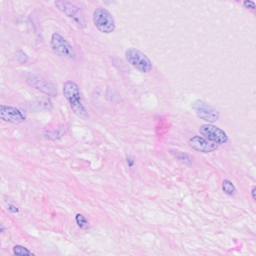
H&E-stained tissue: Breast